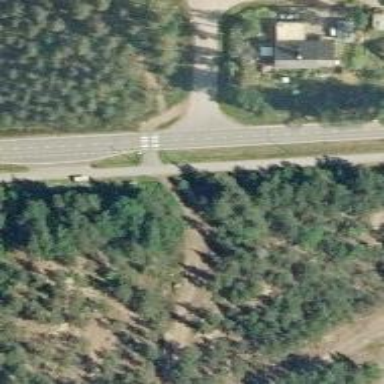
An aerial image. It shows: Crossing on asphalt cycleway.